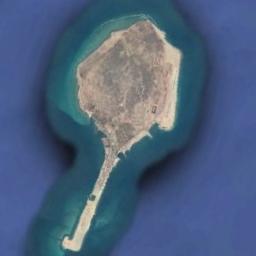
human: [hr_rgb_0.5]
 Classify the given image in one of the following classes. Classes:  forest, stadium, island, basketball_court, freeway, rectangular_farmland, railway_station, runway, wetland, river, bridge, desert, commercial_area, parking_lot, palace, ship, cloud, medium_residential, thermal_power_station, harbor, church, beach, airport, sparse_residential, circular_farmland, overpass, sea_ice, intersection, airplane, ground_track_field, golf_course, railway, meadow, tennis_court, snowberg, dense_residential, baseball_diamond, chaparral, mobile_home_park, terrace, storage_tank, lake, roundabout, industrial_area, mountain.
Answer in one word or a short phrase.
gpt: island